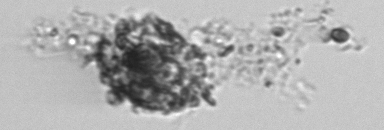
Label: coccolithophorid